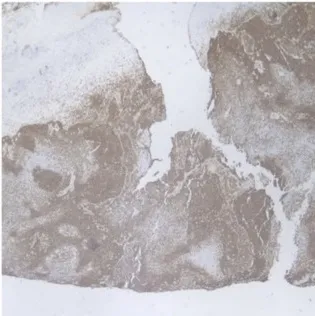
Cervical lymph node pathology. (B) Increased CD20 tissue staining in the lymph node tissue.
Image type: pathology (immunostaining)